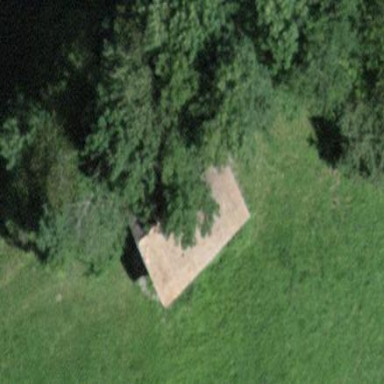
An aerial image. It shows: Rural barn.